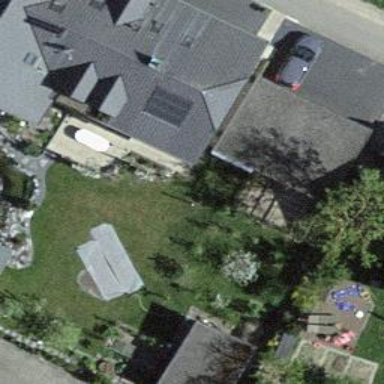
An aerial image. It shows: Garage.